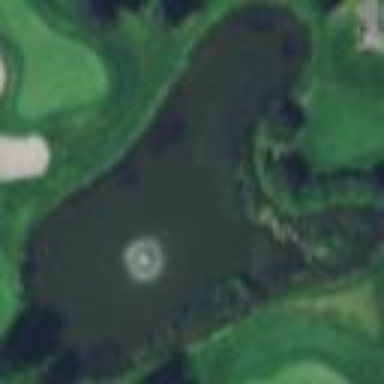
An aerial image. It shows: Water hazard on golf course.